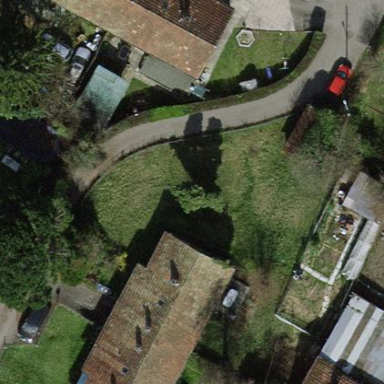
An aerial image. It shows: Garden surrounded by fence.